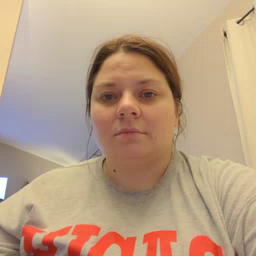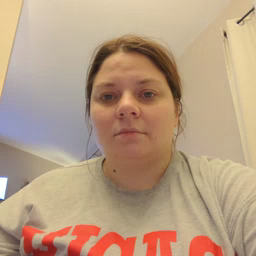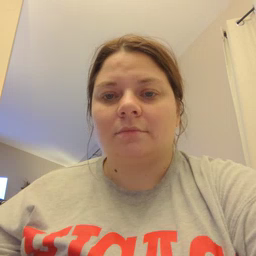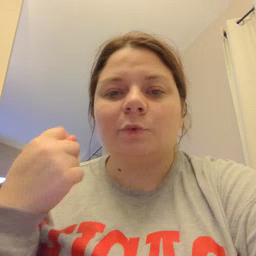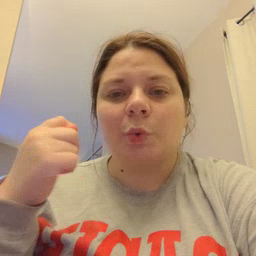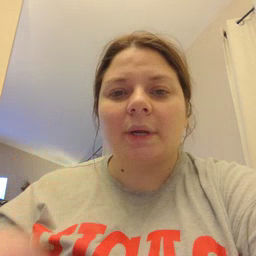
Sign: toy